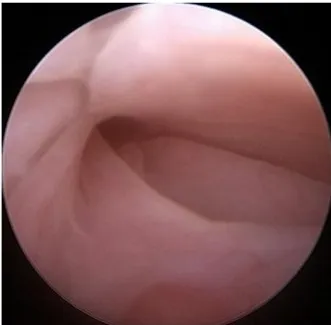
Images obtained via hysteroscopy. C) Ostium of the right uterine tube (dashed circle), without alterations.
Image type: endoscopy (other_endoscopy)